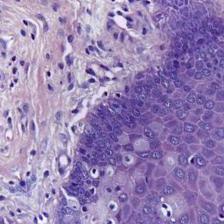
Diagnosis: Normal